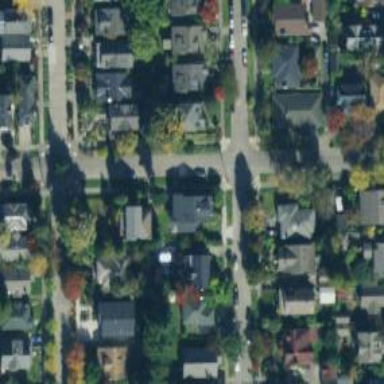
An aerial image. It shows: Residential road with separate sidewalk.